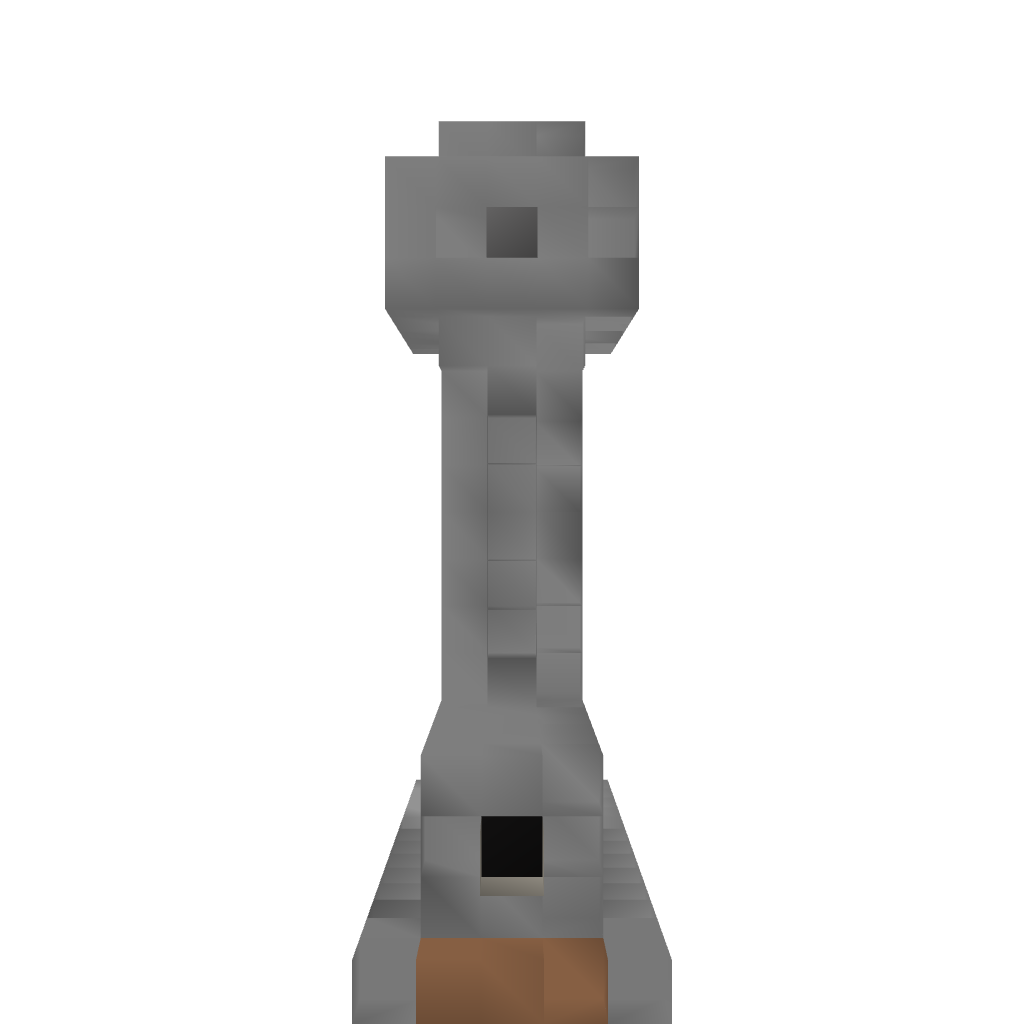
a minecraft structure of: multifire trap trigger